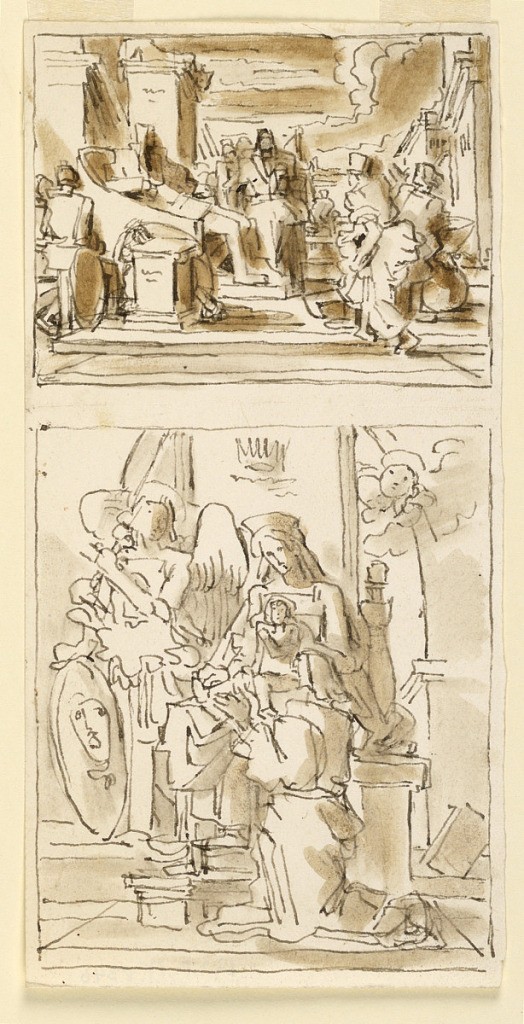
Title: Sketches, The Virgin Enthroned and the Virgin and Child Enthroned
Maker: Fortunato Duranti, Italian, 1787 - 1863
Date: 1820–1850
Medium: Pen and ink, brush and sepia wash on paper
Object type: Drawing
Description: Sketches. Above, the Virgin Enthroned, below, Virgin and Child Enthroned with classical elements and angels.